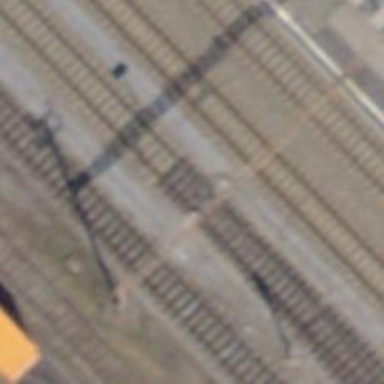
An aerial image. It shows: Railway switch.